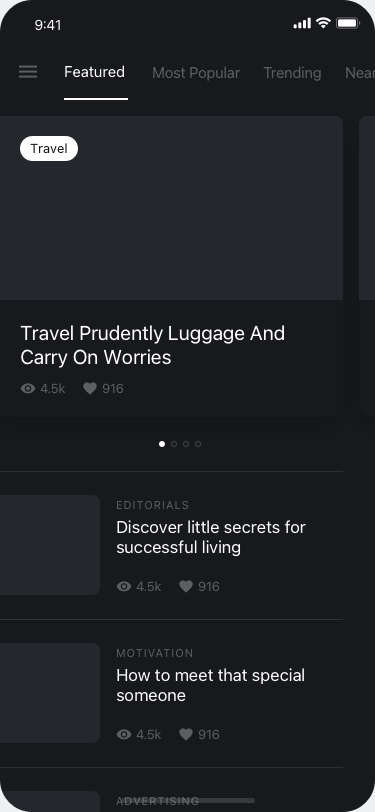
Text in this UI design:
Featured
Most Popular
Trending
Nearby
Travel
Travel Prudently Luggage And Carry On Worries
4.5k
916
Discover little secrets for successful living
EDITORIALS
4.5k
916
How to meet that special someone
MOTIVATION
4.5k
916
ADVERTISING